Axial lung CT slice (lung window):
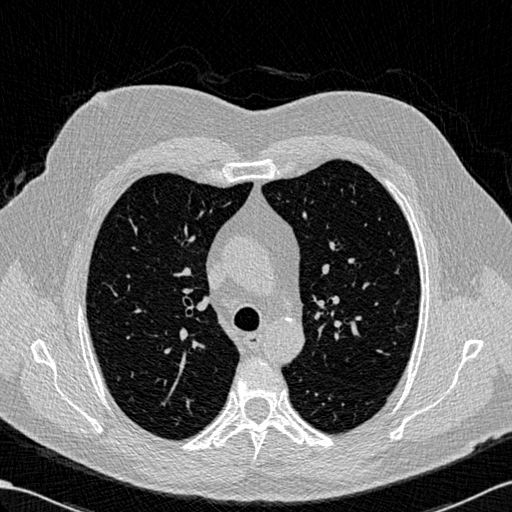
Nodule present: no